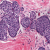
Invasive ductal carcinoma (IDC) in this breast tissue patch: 0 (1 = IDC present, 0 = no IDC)